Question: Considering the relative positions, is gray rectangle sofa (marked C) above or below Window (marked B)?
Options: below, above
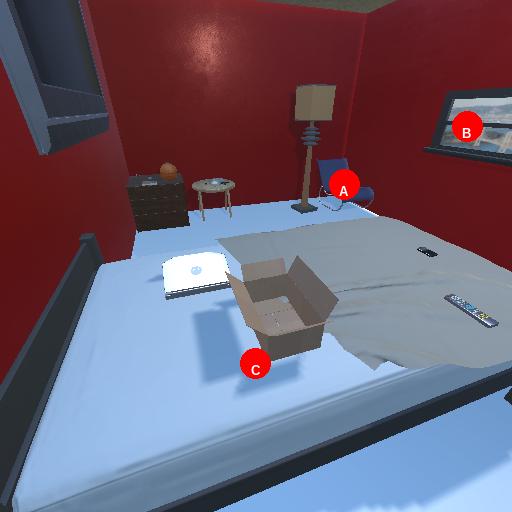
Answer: below